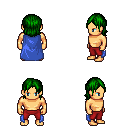
a pixel art fantasy rpg character, male body template, human, tanned skin, blue cape, red pants, green long bangs hairstyle, four views (front, back, left, right), 2x2 character sprite sheet, small pixel art, hard edges, no anti-aliasing